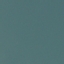
Label: SeaLake